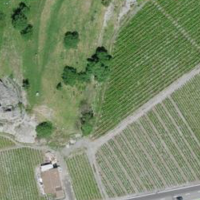
EUNIS habitat code: 40
Species observed at this site:
Lycaena phlaeas
Pieris rapae
Polyommatus icarus
Issoria lathonia
Colias croceus